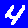
Digit: 4